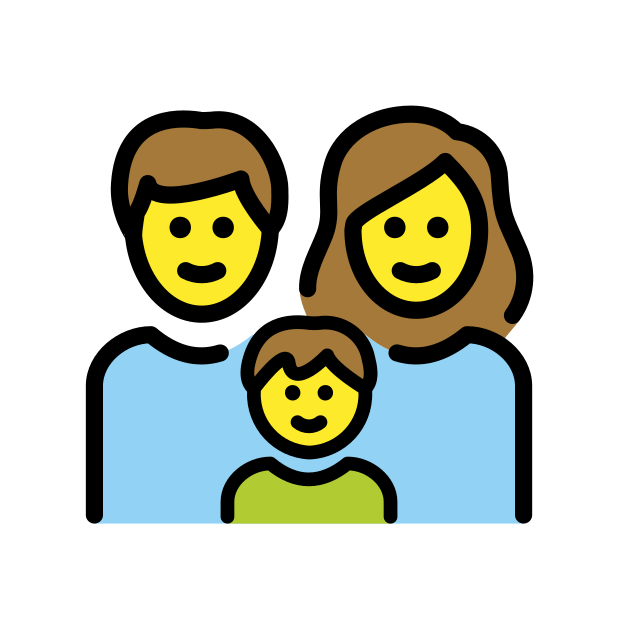
Emoji: 👪
Name: family
Unicode: 0x1f46a